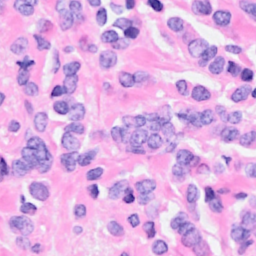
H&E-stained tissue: Breast